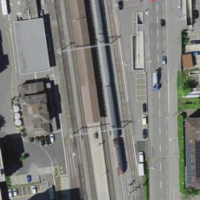
EUNIS habitat code: 57
Species observed at this site:
Fulica atra
Aythya fuligula
Aythya ferina